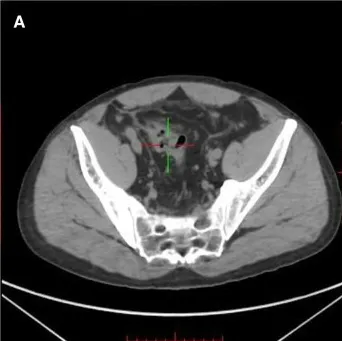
Positron emission computed tomography (PET-CT) of the lesion. PET-CT showed a thickening of the sigmoid canal wall.
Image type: radiology (ct)